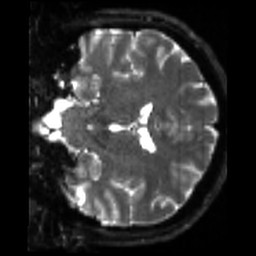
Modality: sbref
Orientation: coronal
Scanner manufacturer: siemens
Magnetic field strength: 3 T
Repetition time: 4 s
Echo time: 0.0594 s